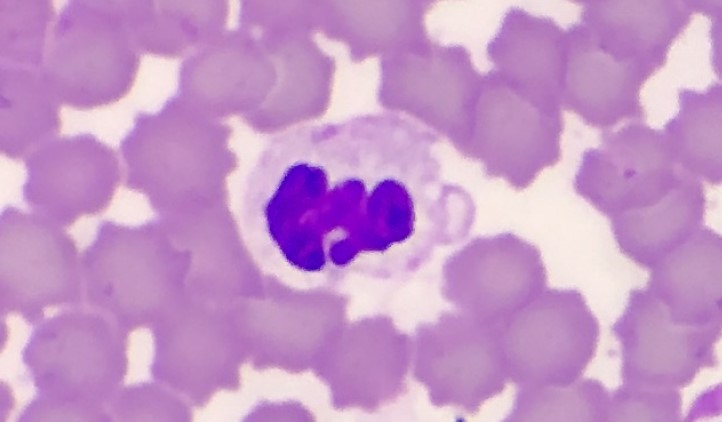
White blood cell type: Neutrophil